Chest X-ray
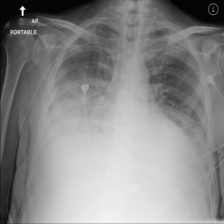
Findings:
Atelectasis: negative
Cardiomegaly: negative
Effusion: positive
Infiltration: positive
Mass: negative
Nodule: negative
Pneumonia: negative
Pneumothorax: negative
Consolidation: negative
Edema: negative
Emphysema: negative
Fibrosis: negative
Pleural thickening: negative
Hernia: negative